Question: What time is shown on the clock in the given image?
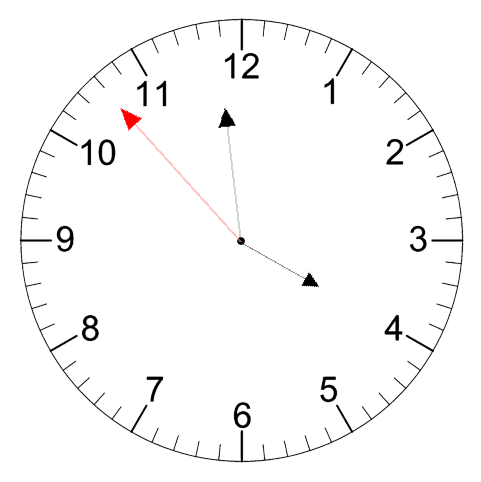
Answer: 03:58:53